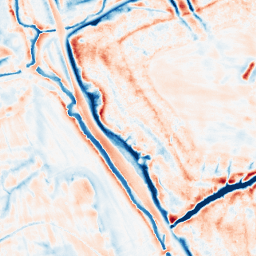
Category: edge_preserving
Decomposition family: bilateral
Decomposition parameters: d: 21
sigma_color: 150
sigma_space: 100
Upsampling method: sinc_hamming
Upsampling parameters: scale: 4
kernel_size: 8
Upsampling scale: 4